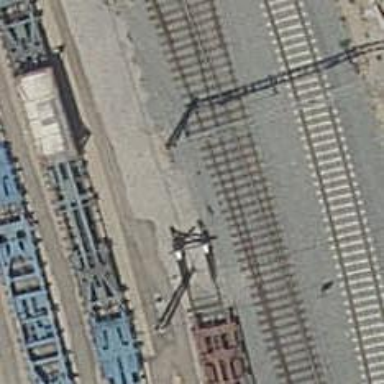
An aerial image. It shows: Railway yard with electrified contact lines.